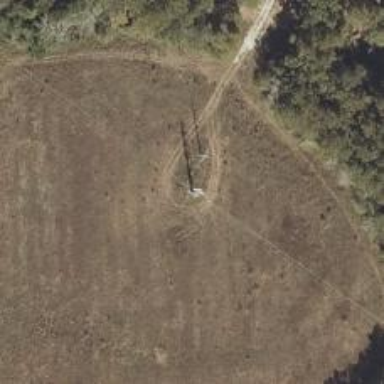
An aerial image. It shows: Power pole.